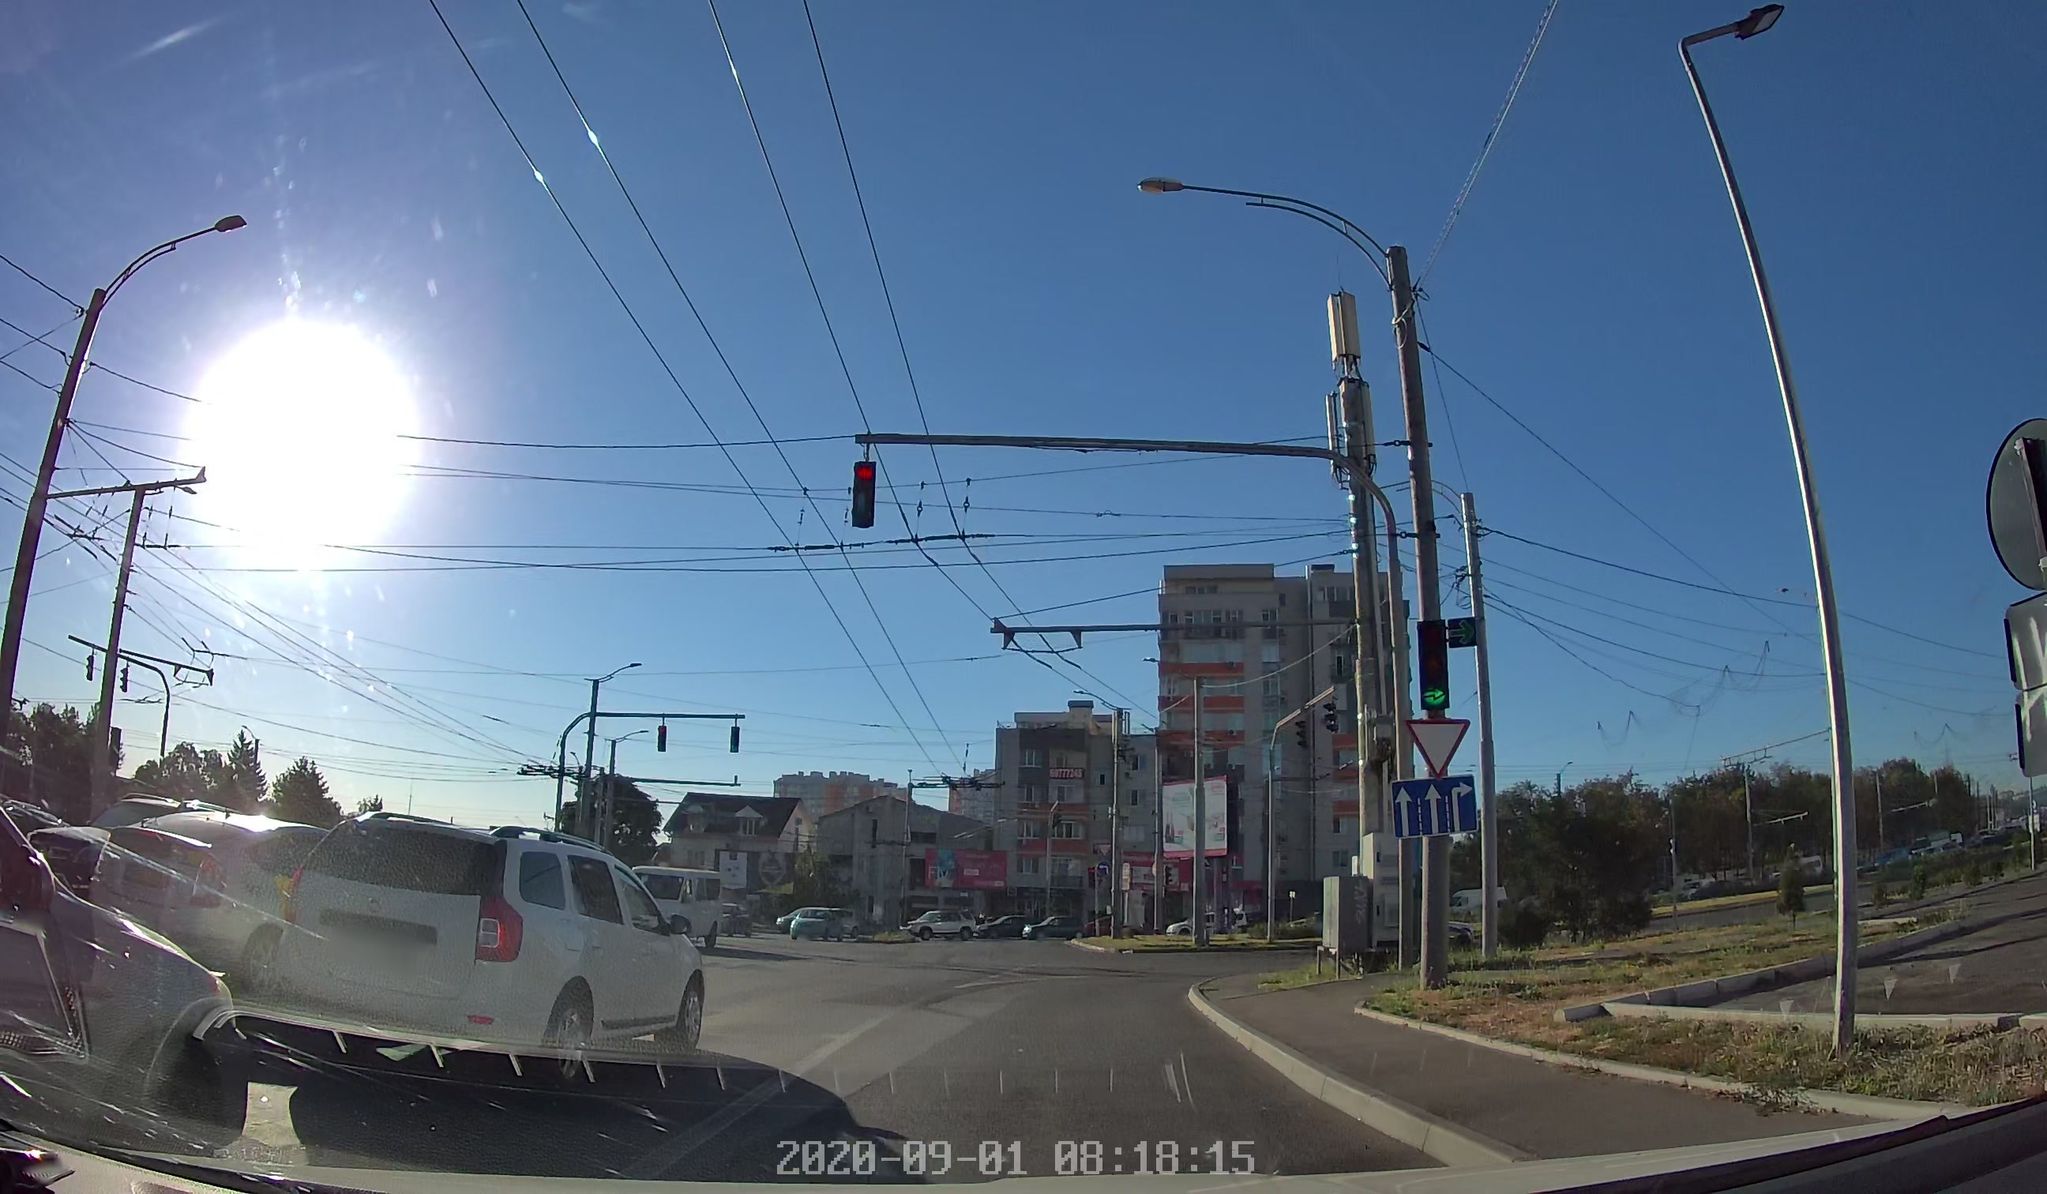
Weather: clear
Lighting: day
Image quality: good
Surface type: driving surface
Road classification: trunk_link
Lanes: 2
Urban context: urban centre
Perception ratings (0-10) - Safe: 1.67, Lively: 3.67, Beautiful: 0.76, Boring: 7.32, Depressing: 4.74, Wealthy: 1.01